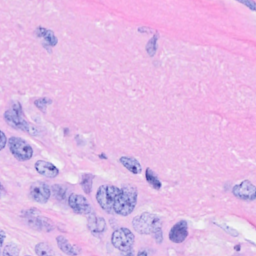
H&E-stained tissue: Breast